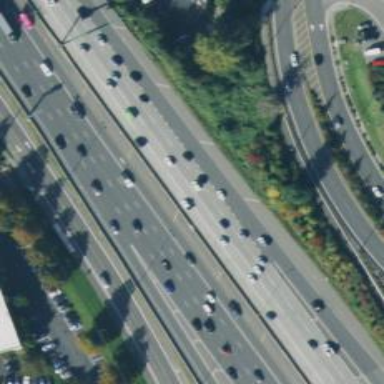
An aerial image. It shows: Motorway link.